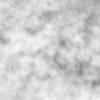
Label: no_change